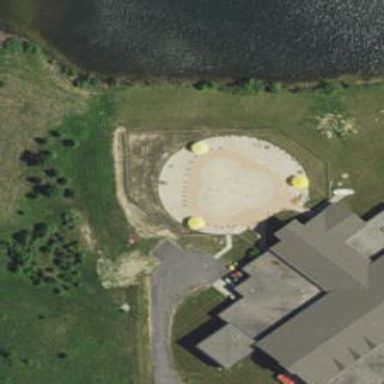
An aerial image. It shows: Water park.